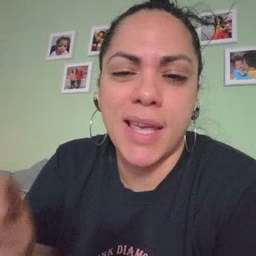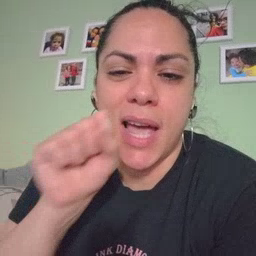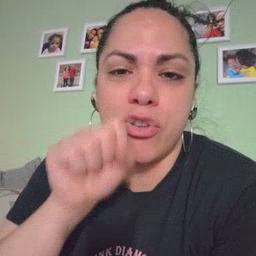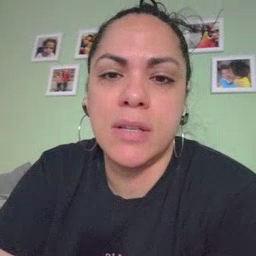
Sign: carrot